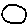
Label: circle